Interaction volume radius: 5 \u00c5
Interaction volume height: 25 \u00c5
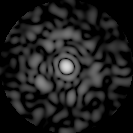
Disorder parameter: 0.8099